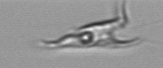
Label: Chrysochromulina_lanceolata